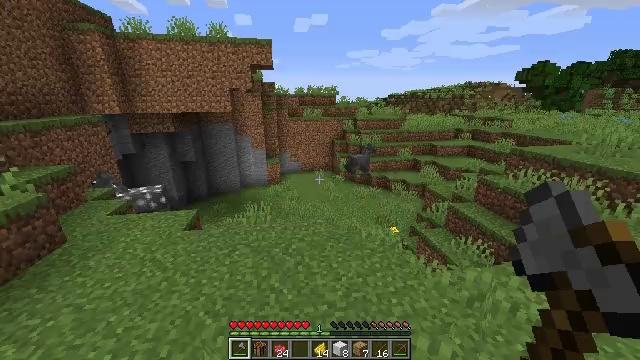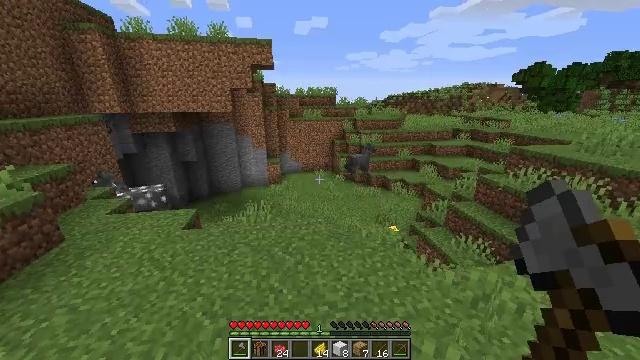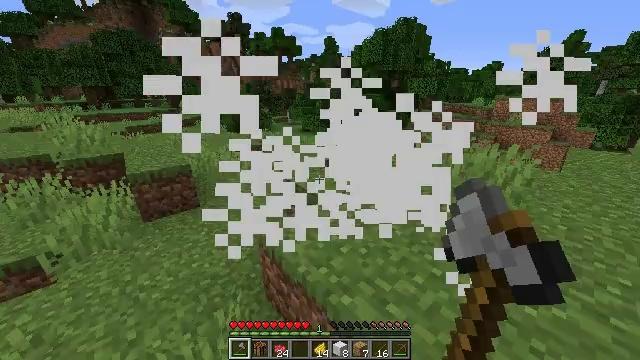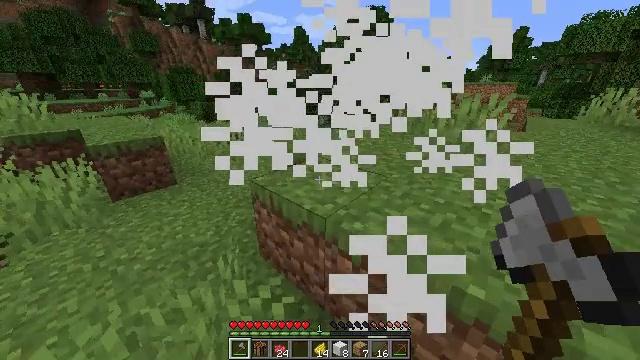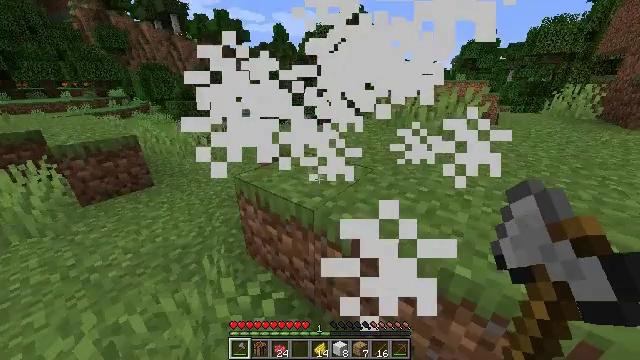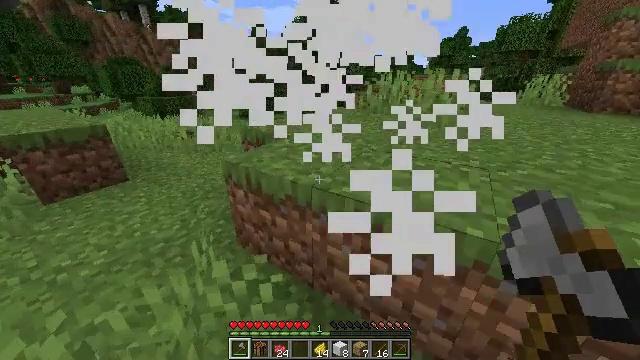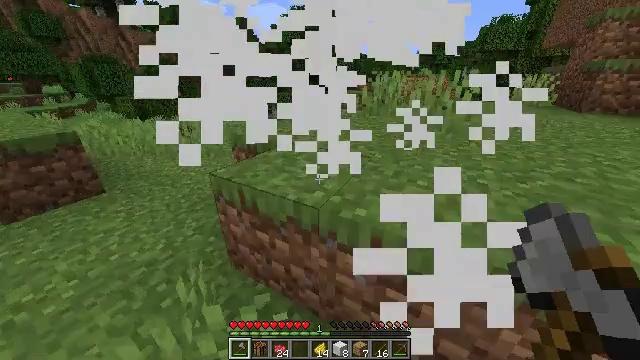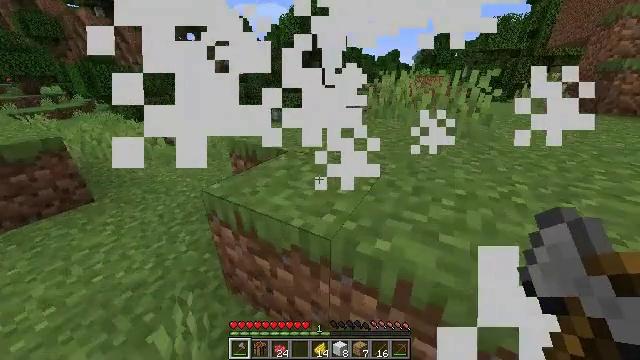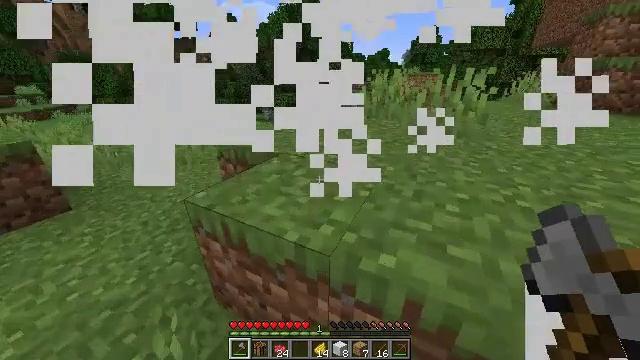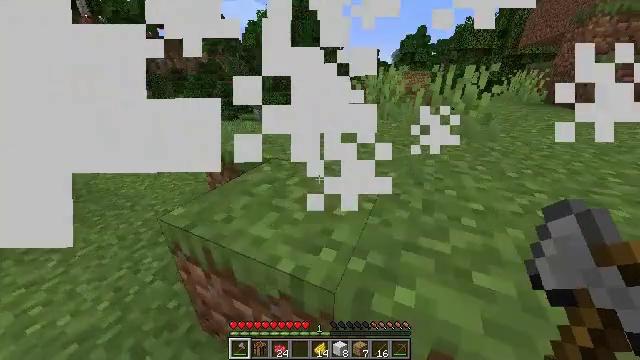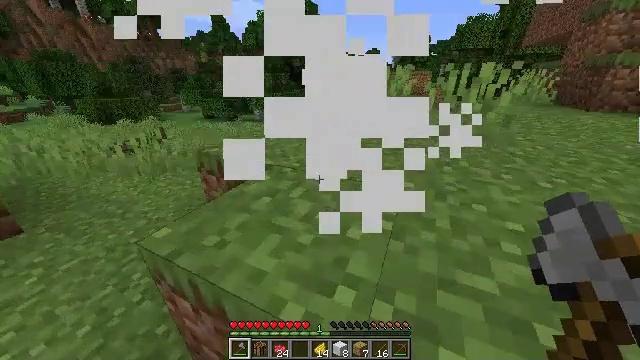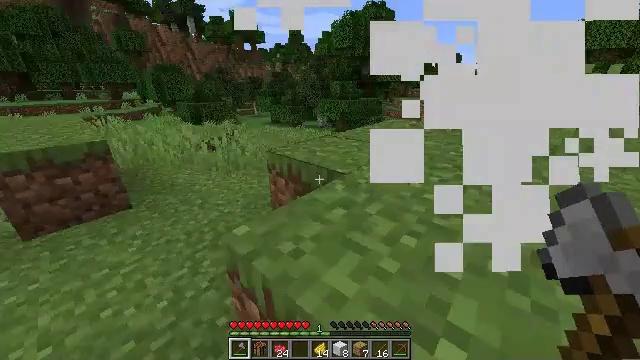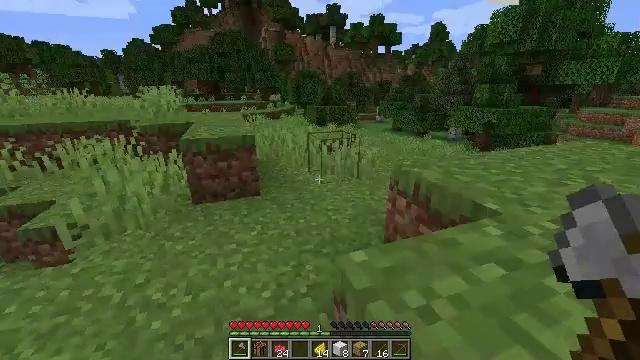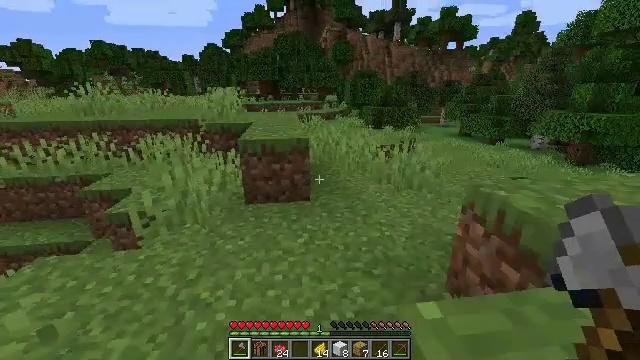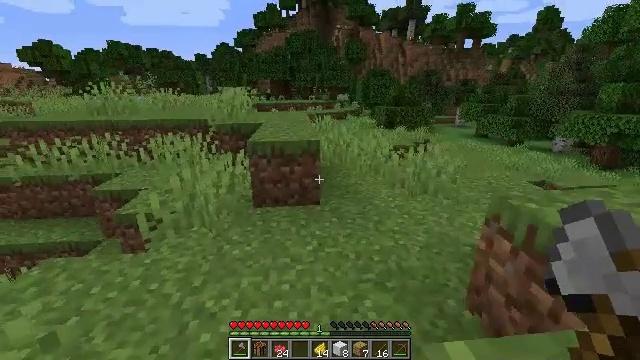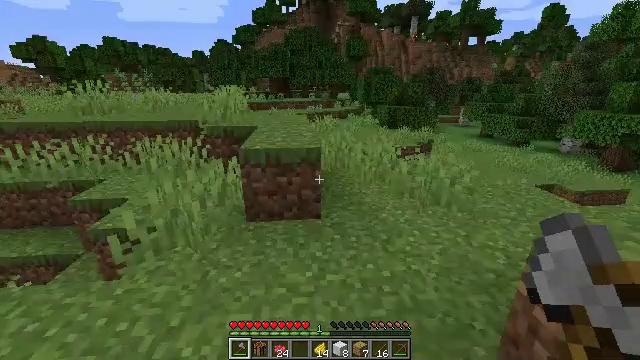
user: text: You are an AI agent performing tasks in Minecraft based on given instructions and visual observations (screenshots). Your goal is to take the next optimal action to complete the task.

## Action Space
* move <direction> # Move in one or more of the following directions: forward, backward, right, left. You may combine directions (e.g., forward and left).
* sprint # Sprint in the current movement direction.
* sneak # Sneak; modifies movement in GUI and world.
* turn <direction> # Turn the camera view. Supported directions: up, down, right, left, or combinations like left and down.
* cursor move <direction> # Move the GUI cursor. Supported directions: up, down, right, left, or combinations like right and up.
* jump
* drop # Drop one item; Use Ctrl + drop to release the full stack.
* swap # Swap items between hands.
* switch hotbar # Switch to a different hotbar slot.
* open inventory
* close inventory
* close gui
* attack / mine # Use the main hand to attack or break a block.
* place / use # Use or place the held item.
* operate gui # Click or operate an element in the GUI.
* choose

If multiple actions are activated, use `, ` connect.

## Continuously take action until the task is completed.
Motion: motion action
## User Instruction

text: Pick up the cornflower in the field.
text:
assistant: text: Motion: move forward
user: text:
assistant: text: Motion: move forward, turn right and down
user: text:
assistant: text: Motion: move forward, turn right and down
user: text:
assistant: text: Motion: move forward, turn right
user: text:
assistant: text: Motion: move forward, turn right
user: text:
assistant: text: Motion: move forward, turn right
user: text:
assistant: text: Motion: move forward
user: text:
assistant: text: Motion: move forward, turn right
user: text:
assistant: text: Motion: move forward, turn right
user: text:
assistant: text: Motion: move forward
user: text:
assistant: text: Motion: move forward, turn left and up
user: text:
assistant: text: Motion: move forward, turn left and up
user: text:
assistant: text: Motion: move forward, turn left
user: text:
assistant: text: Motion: move forward, turn left
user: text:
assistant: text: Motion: move forward
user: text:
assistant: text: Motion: move forward
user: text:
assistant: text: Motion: move forward
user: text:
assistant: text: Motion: move forward
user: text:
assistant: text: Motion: move forward, turn left
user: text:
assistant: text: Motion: move forward, turn left
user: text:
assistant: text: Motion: move forward
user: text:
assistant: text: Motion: move forward
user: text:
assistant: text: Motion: move forward, turn left, jump
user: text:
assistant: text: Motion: move forward, turn left, jump
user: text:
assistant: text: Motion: move forward, turn left, jump
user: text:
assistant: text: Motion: move forward, turn left
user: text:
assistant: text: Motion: move forward
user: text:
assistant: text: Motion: move forward
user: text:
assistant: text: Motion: move forward
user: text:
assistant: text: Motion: move forward